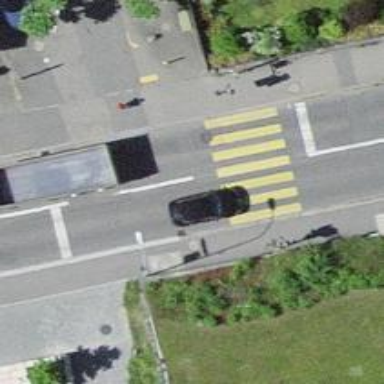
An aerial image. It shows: Crossing with traffic signals.